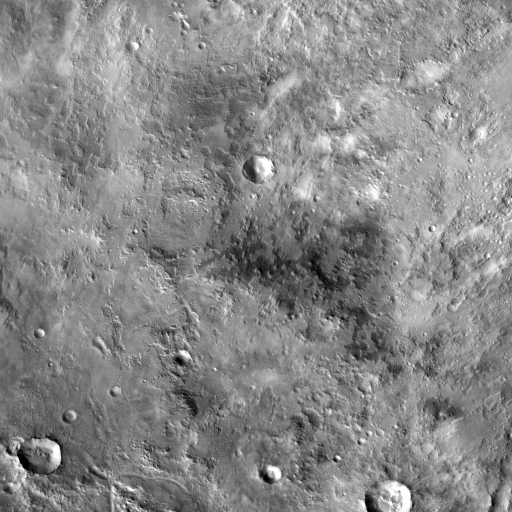
Crater classes present: Background, Other, Layered, Buried, Secondary